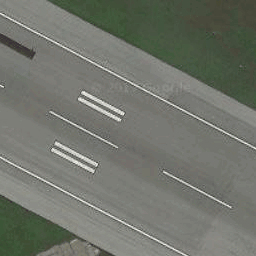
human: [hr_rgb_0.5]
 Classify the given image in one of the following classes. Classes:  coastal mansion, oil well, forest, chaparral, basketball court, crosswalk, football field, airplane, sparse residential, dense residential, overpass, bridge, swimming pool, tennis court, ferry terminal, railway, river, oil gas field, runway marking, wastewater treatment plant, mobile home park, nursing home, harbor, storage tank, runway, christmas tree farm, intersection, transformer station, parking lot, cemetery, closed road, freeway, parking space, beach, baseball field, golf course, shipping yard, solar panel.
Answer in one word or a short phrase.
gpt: runway